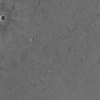
Atmospheric dust classification: not_dusty